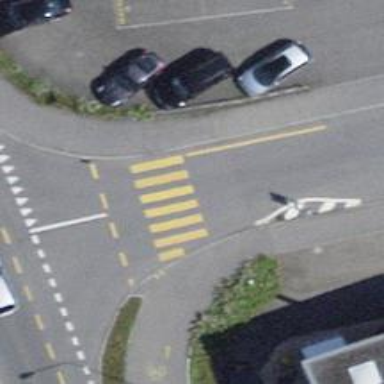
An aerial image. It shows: Marked zebra crossing.